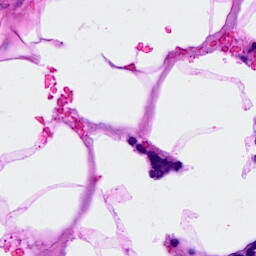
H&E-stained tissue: Breast